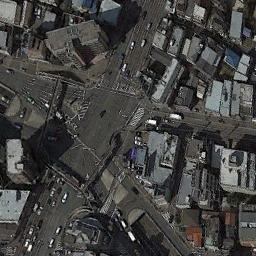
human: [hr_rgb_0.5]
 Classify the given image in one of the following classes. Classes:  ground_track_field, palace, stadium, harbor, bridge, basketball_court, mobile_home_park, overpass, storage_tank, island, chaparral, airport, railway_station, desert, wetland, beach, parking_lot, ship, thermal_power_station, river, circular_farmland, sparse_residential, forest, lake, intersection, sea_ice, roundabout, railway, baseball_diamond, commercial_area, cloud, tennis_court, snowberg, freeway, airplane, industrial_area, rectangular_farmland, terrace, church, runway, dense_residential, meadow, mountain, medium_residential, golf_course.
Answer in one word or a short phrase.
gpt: intersection